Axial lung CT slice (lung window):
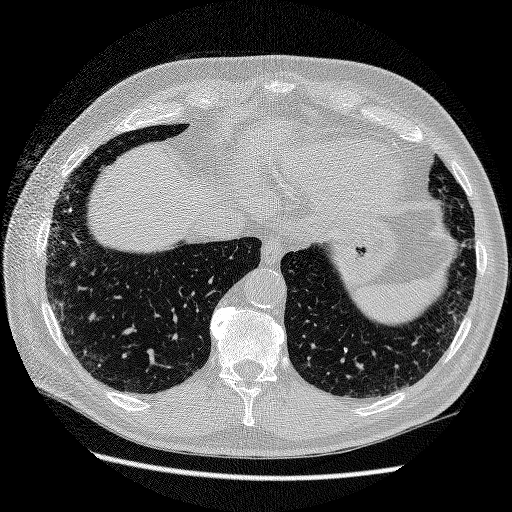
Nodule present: yes
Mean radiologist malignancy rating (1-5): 1